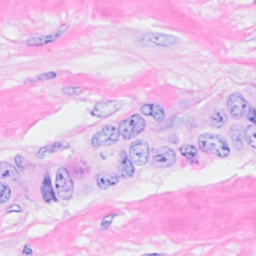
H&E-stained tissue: Breast